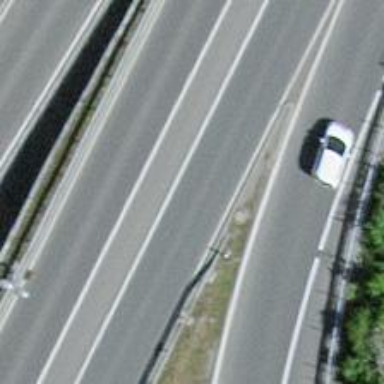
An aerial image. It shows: Primary highway.